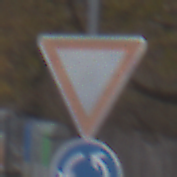
Verkehrszeichen: VorfahrtGewaehren
Zusatzzeichen unten: Kreisverkehr
Umgebung: Outdoor, Nature
Tageszeit: MorningAfternoon
Wetter: Overcast
Licht: Natural
Jahreszeit: NotSpecified
Kontrast: LowContrast